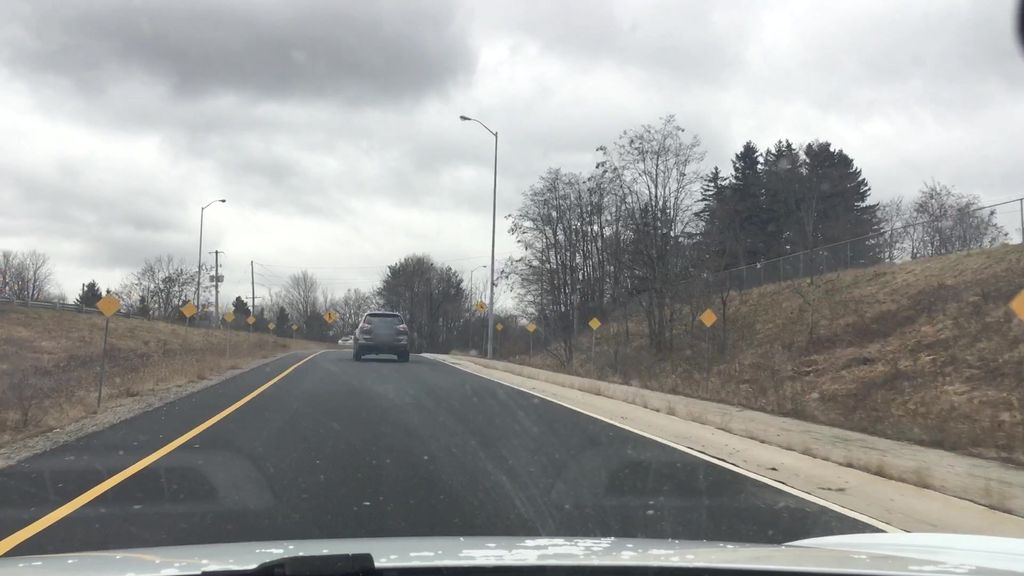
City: hamilton